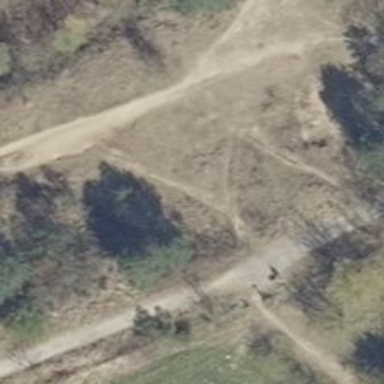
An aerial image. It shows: Path.